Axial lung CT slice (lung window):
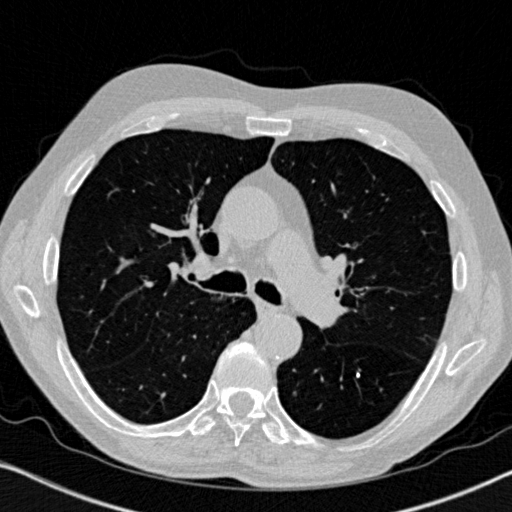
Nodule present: yes
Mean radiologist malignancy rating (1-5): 1